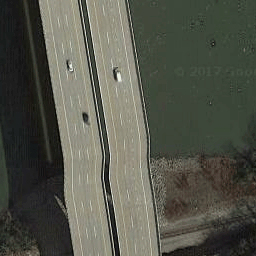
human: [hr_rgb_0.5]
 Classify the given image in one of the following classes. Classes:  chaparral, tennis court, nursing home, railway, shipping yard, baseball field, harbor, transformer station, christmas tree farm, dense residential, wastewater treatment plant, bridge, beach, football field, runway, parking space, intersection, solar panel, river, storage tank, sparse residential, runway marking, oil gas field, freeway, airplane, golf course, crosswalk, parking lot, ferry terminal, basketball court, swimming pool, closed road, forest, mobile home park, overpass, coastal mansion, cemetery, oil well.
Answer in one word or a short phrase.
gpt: bridge